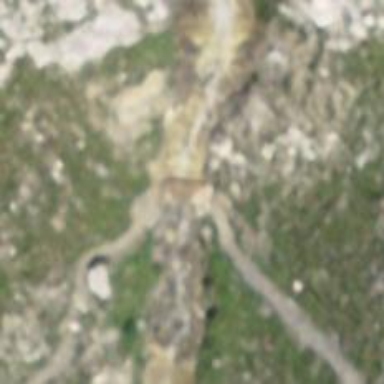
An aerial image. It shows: Path on bridge.